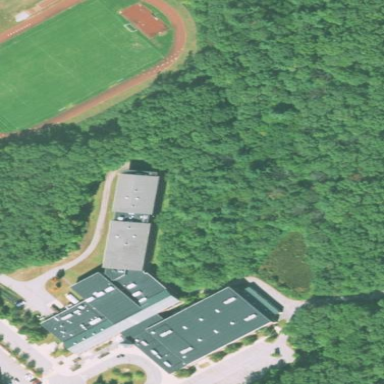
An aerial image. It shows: School building.